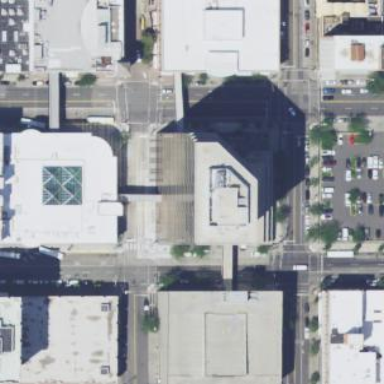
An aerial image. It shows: Office building.